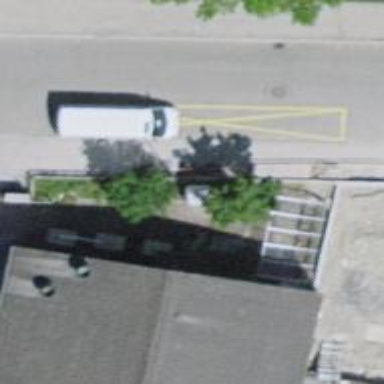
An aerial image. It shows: Bicycle parking area.